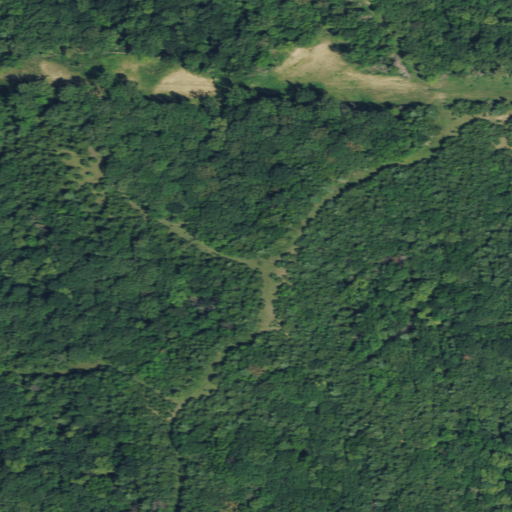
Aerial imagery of mountain in Nebraska named Boy Scout Hill containing deciduous forest, grassland, evergreen forest, and mixed forest